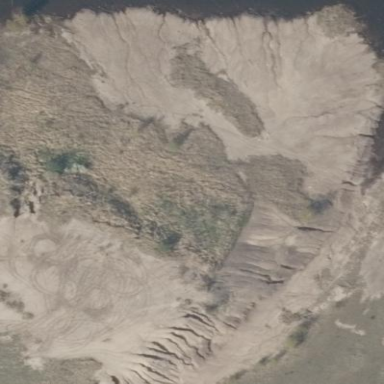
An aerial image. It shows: Sandy area in nature.